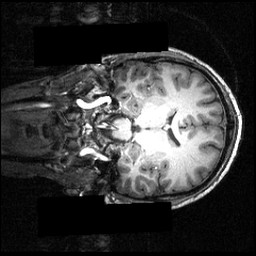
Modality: T1w
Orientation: coronal
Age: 21
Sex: male
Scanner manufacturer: siemens
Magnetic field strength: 3.951 T
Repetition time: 1.5 s
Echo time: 0.00335 s